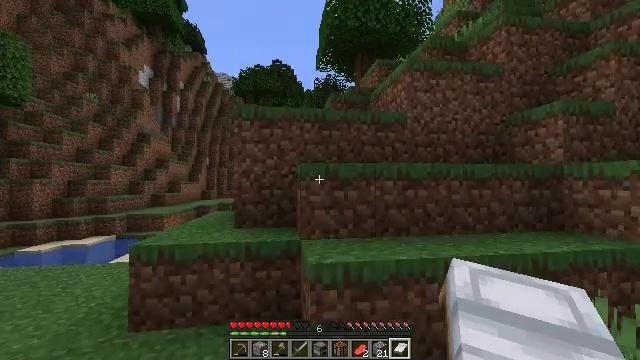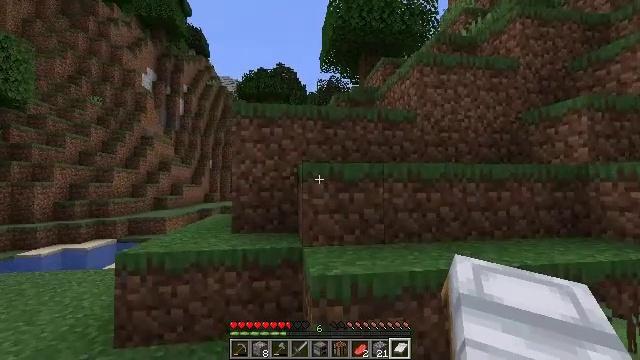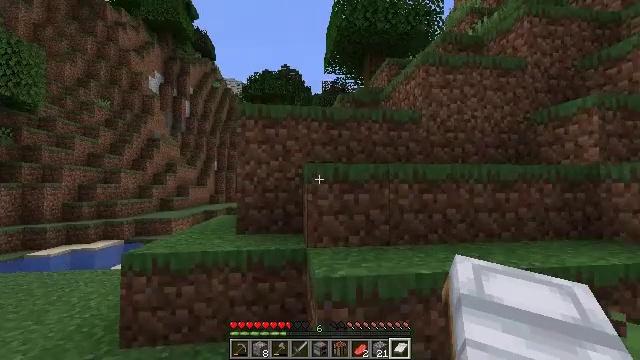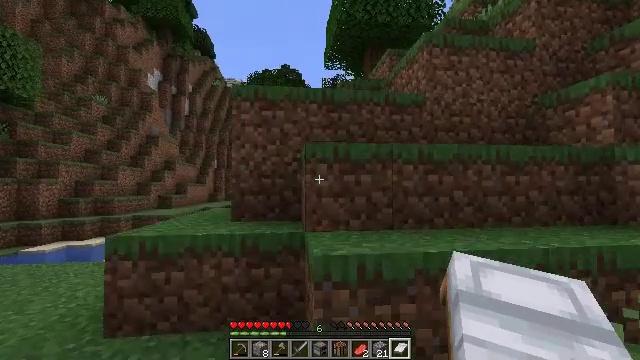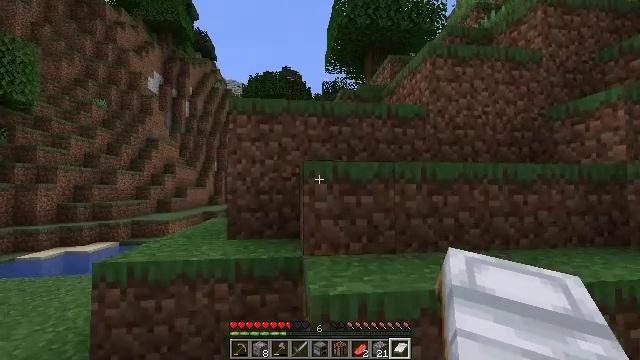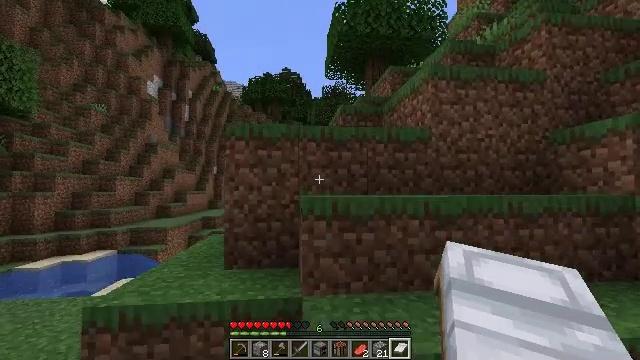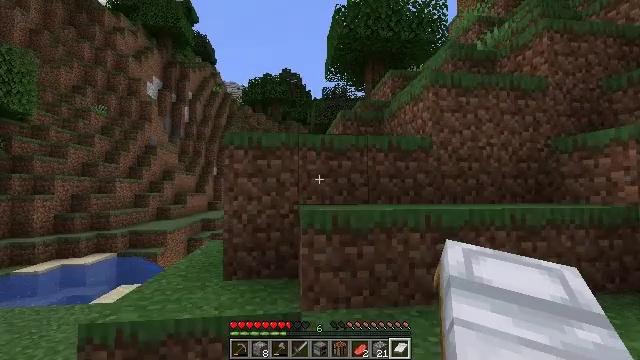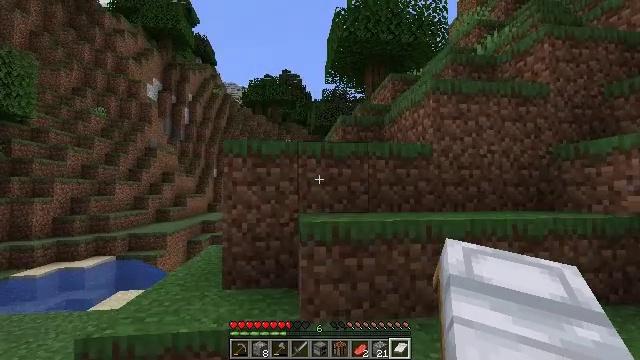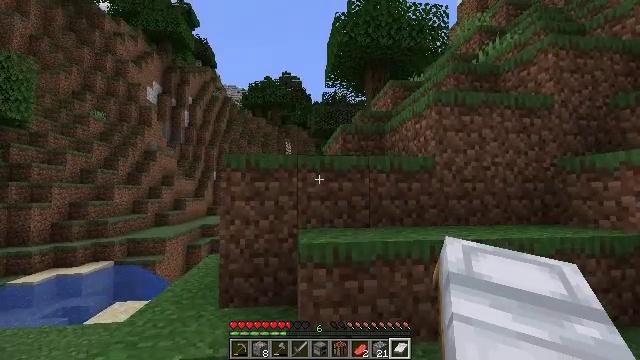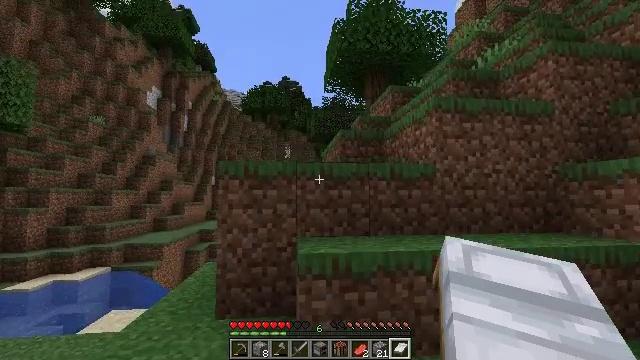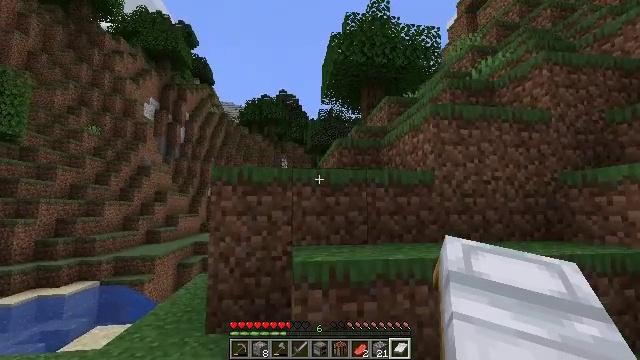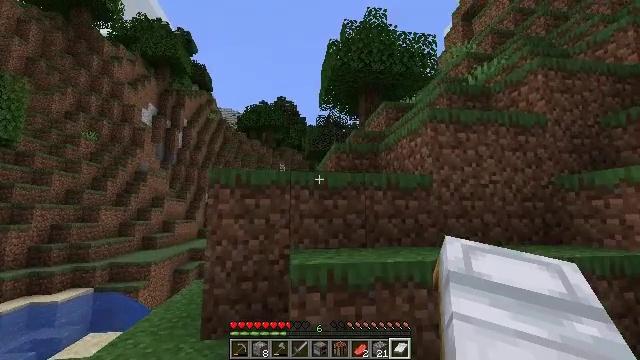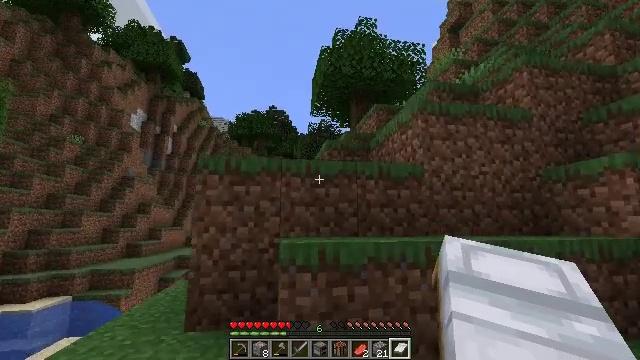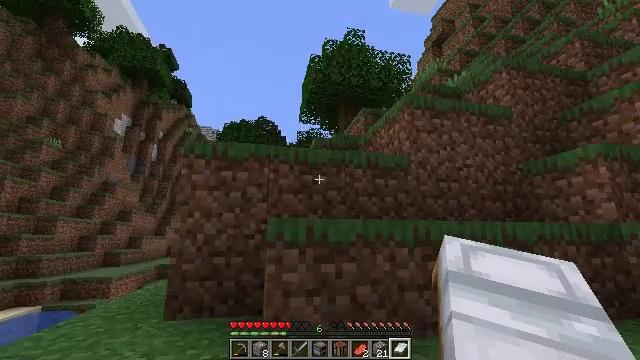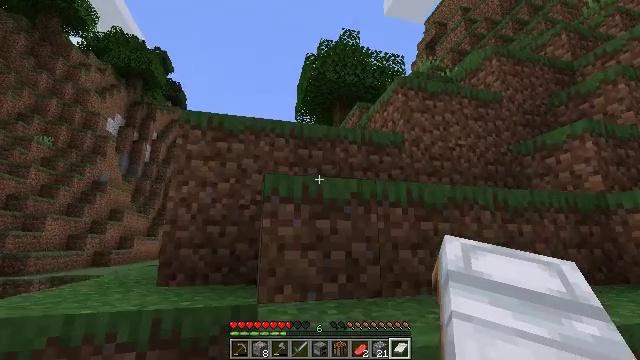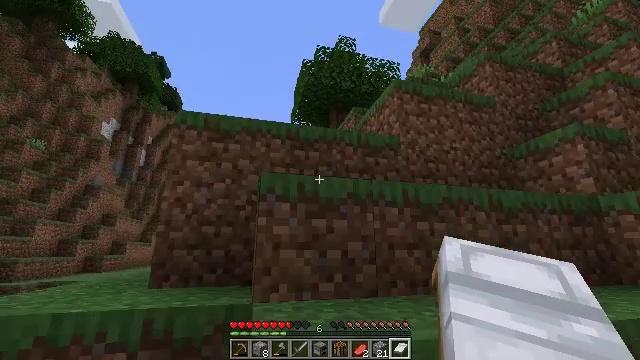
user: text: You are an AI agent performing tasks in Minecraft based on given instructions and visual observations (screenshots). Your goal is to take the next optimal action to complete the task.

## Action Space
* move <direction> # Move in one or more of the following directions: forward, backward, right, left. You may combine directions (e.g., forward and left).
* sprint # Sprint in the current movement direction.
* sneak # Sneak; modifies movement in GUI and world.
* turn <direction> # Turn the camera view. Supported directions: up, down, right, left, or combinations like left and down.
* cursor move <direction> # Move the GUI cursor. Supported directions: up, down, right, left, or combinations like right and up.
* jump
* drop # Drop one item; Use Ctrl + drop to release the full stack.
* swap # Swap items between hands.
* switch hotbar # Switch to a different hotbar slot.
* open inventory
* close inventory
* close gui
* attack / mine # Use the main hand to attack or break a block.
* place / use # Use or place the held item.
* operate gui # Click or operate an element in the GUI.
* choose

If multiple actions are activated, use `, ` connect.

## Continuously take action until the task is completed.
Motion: motion action
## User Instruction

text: Drop a white bed.
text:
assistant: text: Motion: move forward, sneak
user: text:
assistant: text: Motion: move forward, sneak, turn left
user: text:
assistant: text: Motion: move forward, sneak
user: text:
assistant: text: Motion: move forward, sneak, jump
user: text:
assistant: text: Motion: move forward, sneak, jump
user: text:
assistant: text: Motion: move forward, sneak, jump
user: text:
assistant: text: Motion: move forward, sneak, jump
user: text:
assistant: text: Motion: move forward, sneak, jump
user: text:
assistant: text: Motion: move forward, sneak, jump
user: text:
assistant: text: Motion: move forward, sneak, turn up, jump
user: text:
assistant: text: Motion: move forward, sneak, turn up, jump
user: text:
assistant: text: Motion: move forward, sneak, turn right and up, jump
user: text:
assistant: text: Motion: move forward, sneak, turn right and up, jump
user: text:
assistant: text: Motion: move forward, sneak, turn right and up, jump
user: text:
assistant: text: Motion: move forward, sneak, turn up, jump
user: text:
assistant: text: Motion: move forward, sneak, jump
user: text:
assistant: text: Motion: move forward, sneak, jump
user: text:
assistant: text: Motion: move forward, sneak, jump
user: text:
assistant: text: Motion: move forward, sneak
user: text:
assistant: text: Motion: move forward, sneak
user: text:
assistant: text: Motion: move forward, sneak
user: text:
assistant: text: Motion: move forward
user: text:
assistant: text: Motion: no_op
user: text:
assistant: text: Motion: no_op
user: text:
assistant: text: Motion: no_op
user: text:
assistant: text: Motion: no_op
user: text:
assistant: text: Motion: no_op
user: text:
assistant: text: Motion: no_op
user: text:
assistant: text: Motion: no_op
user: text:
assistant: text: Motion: no_op